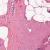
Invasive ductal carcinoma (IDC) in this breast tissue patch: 0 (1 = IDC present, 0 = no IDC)